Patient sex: M
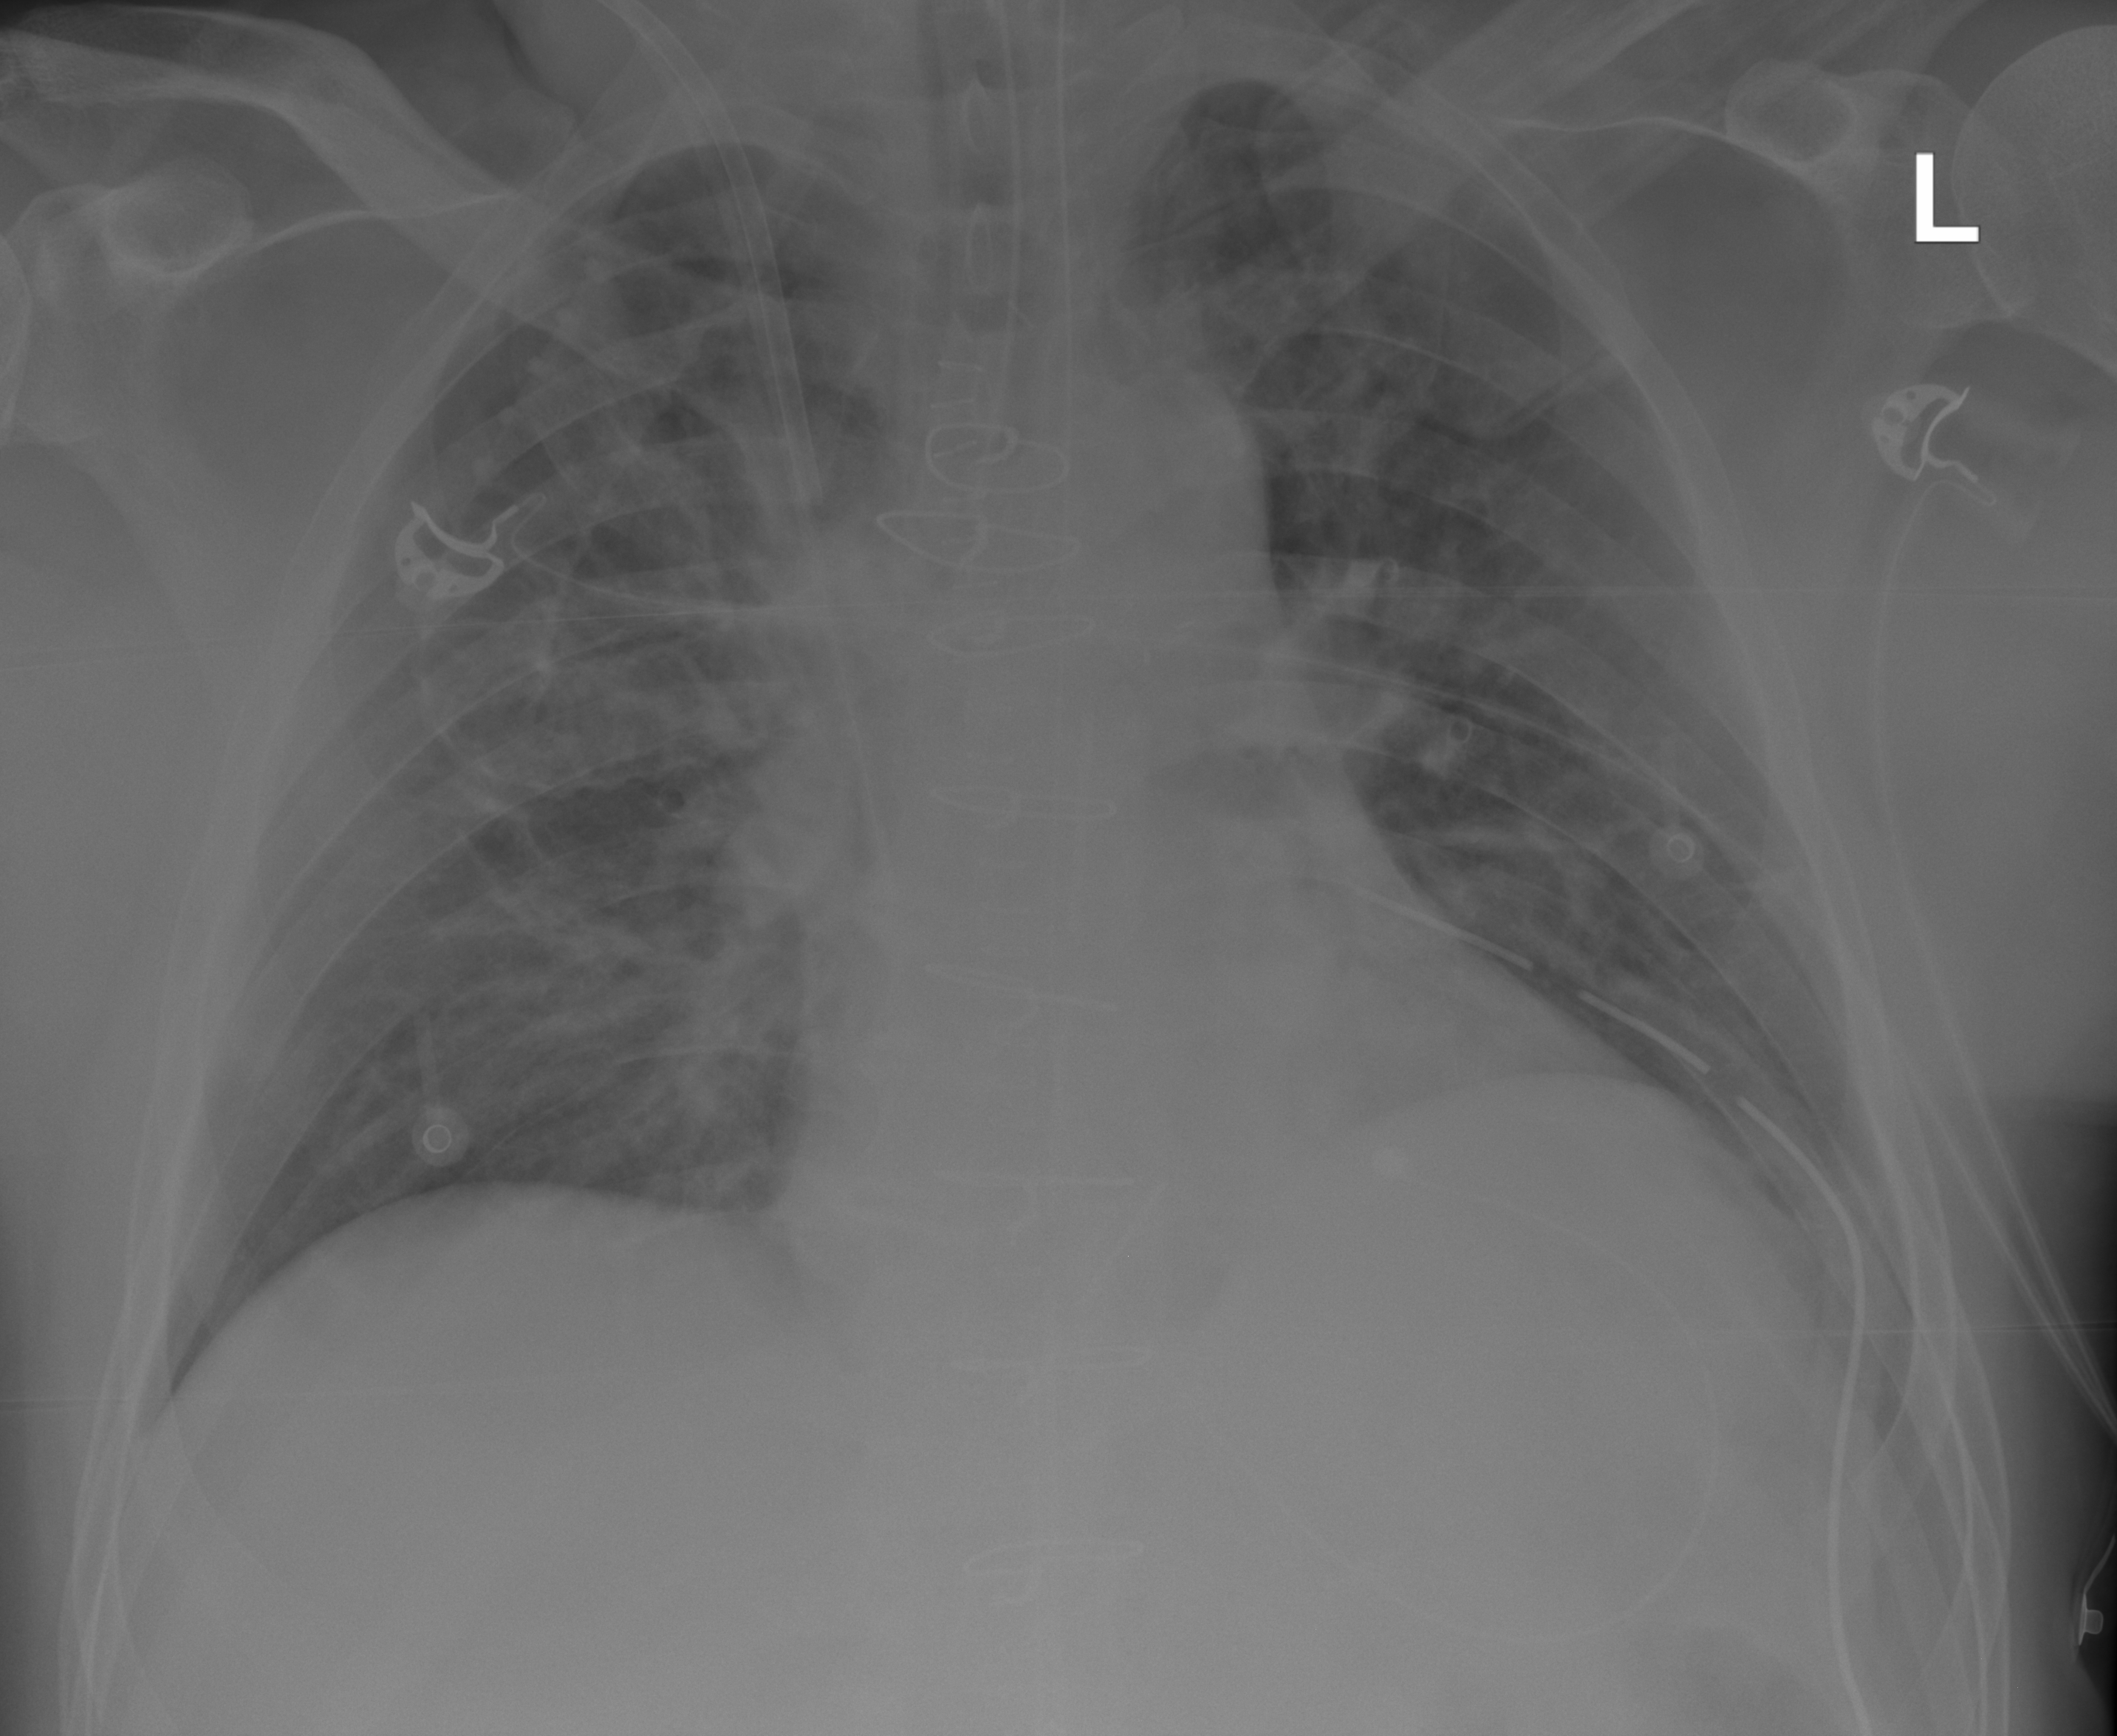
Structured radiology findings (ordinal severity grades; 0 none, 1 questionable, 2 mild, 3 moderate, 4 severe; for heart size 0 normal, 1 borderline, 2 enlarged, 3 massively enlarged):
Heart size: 2
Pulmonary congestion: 2
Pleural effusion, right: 0
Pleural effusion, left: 2
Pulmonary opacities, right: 2
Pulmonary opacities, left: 2
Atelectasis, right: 0
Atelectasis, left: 2